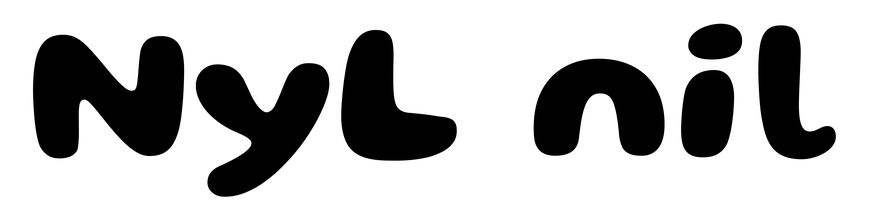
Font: Gluten_Bold